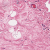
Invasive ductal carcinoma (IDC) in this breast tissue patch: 0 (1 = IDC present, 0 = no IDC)